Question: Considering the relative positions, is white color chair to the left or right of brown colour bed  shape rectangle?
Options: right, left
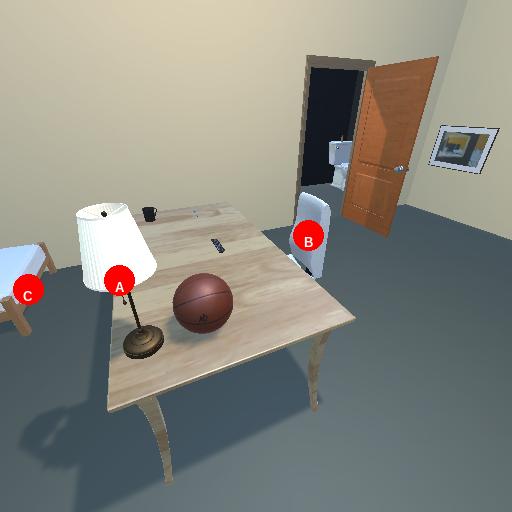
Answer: right